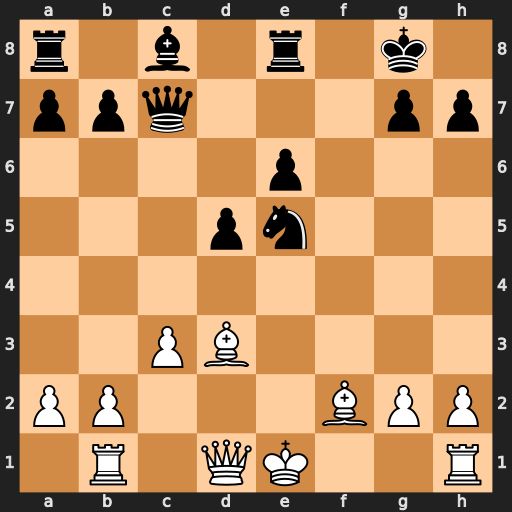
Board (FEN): r1b1r1k1/ppq3pp/4p3/3pn3/8/2PB4/PP3BPP/1R1QK2R
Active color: w
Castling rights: K
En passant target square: -
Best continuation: Bxh7+ Kxh7 Qh5+ Kg8 Qxe8+